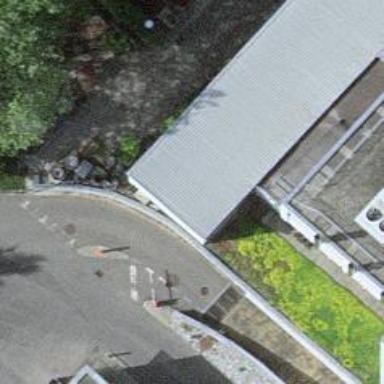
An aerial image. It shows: Lift gate barrier.